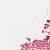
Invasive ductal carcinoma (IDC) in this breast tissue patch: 0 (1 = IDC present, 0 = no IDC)